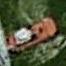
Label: civil